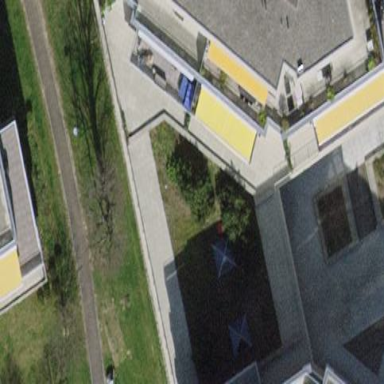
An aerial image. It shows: Office building with flat roof.